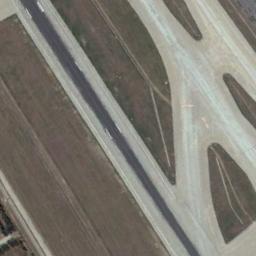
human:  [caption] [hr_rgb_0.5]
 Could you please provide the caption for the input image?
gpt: Next to the many complex staggered runways are large patches of brown bare ground .

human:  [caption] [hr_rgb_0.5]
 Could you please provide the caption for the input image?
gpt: The runway goes through the clearing and some other roads are next to the runway .

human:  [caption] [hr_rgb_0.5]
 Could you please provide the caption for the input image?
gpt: The runway is on the bare land .

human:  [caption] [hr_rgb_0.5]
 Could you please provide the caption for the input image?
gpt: The runway is surrounded by grass .

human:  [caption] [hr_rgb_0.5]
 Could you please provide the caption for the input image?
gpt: There are brown bare land beside the runway .